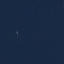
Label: SeaLake